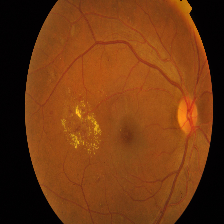
Diabetic retinopathy grade: Proliferative DR